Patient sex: M
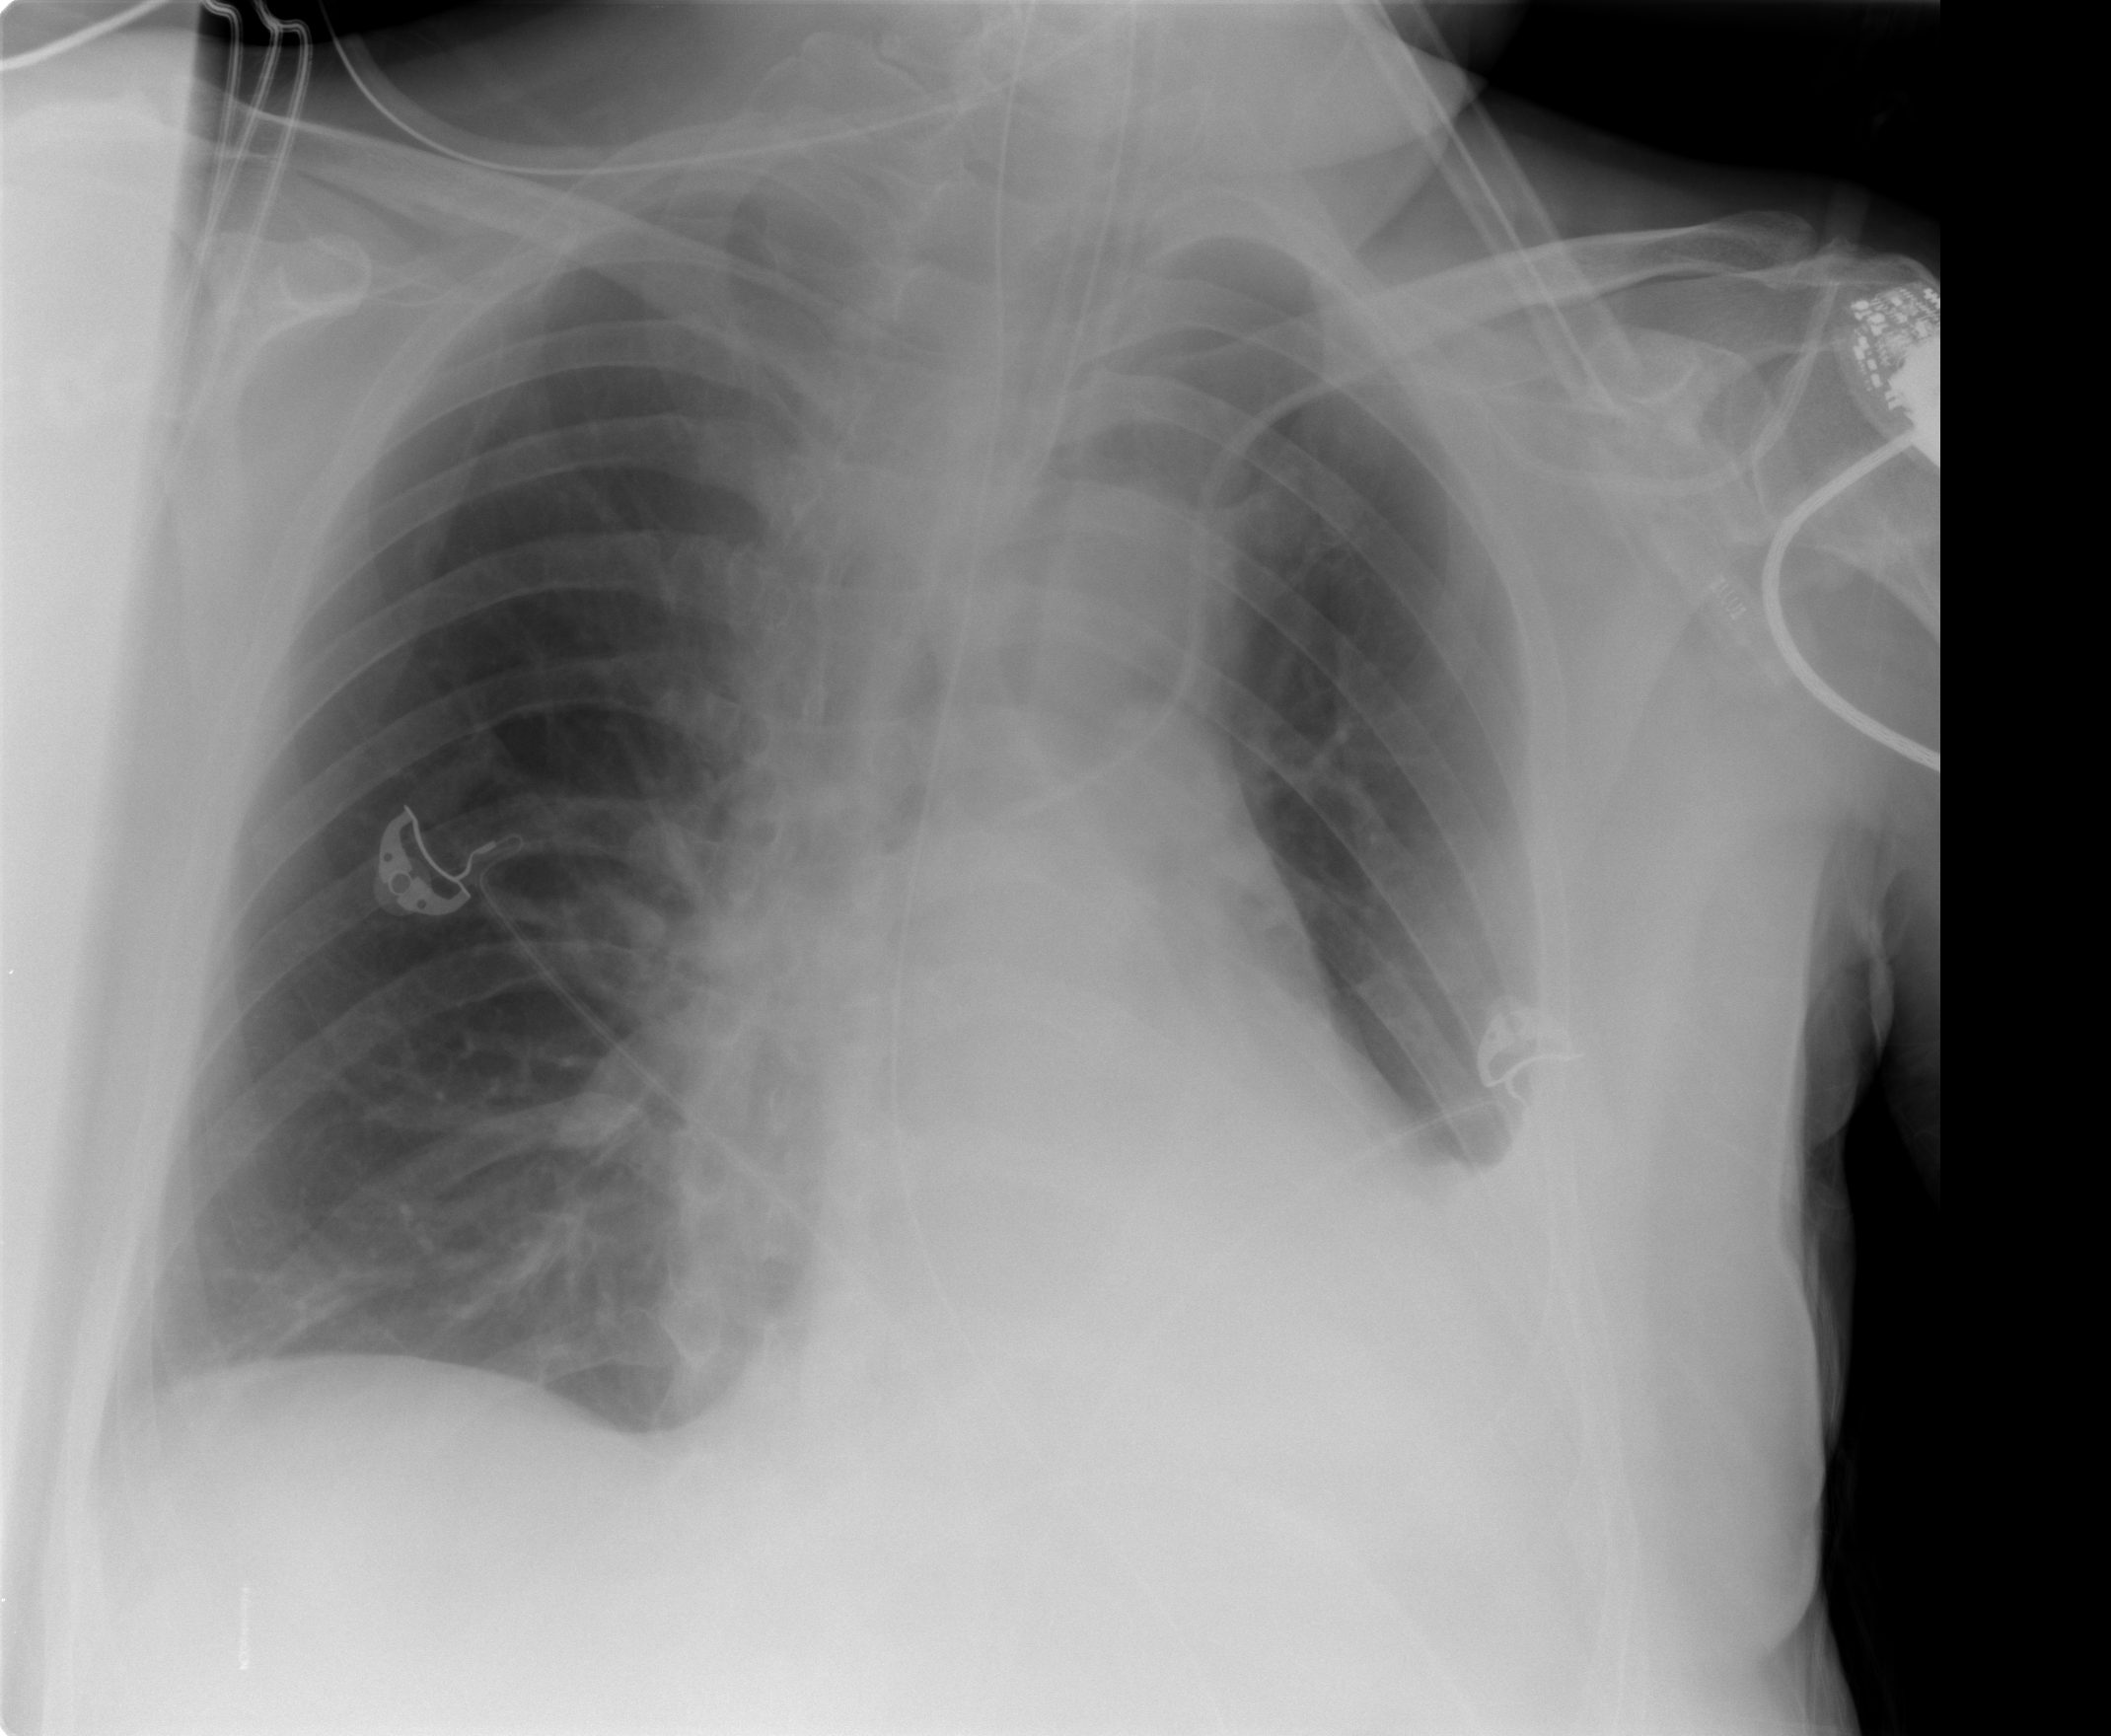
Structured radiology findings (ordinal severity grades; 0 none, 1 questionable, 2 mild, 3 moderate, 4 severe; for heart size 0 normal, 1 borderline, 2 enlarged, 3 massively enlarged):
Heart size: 0
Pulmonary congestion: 0
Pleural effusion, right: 0
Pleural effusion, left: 2
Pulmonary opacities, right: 0
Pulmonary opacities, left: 0
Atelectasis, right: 0
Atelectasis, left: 2